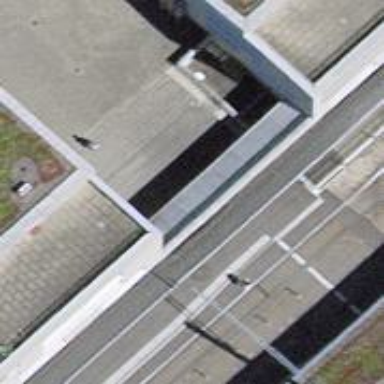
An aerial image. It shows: Staircase with ramp.